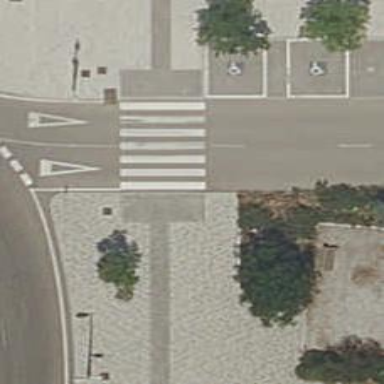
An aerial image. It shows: Uncontrolled crossing on the road.